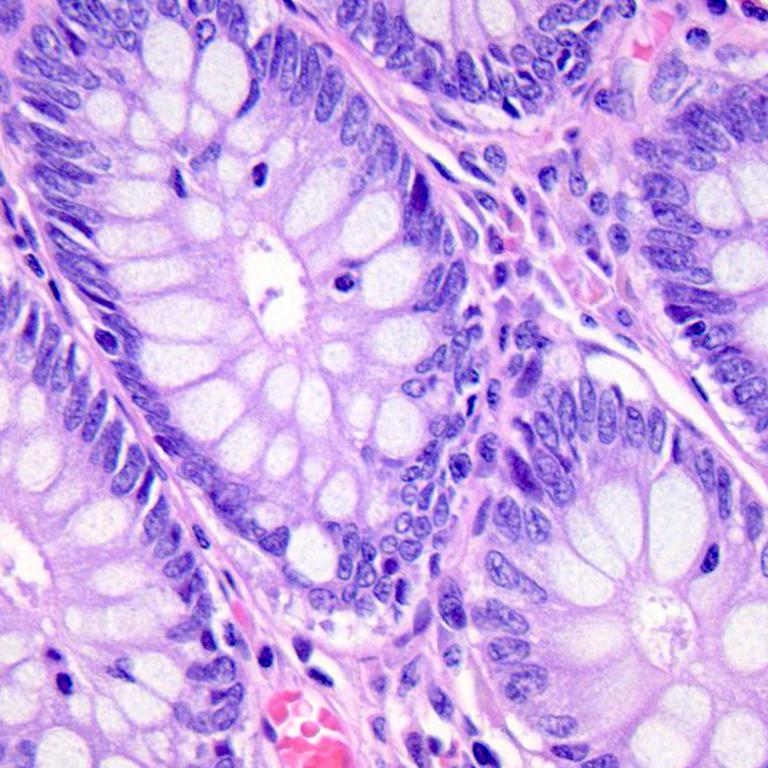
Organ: colon
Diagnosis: benign